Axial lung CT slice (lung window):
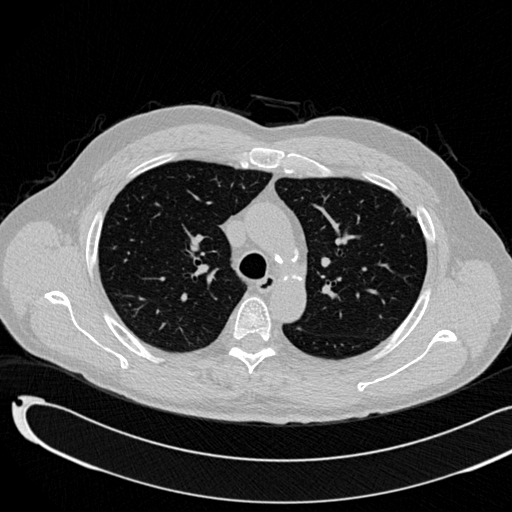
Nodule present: no